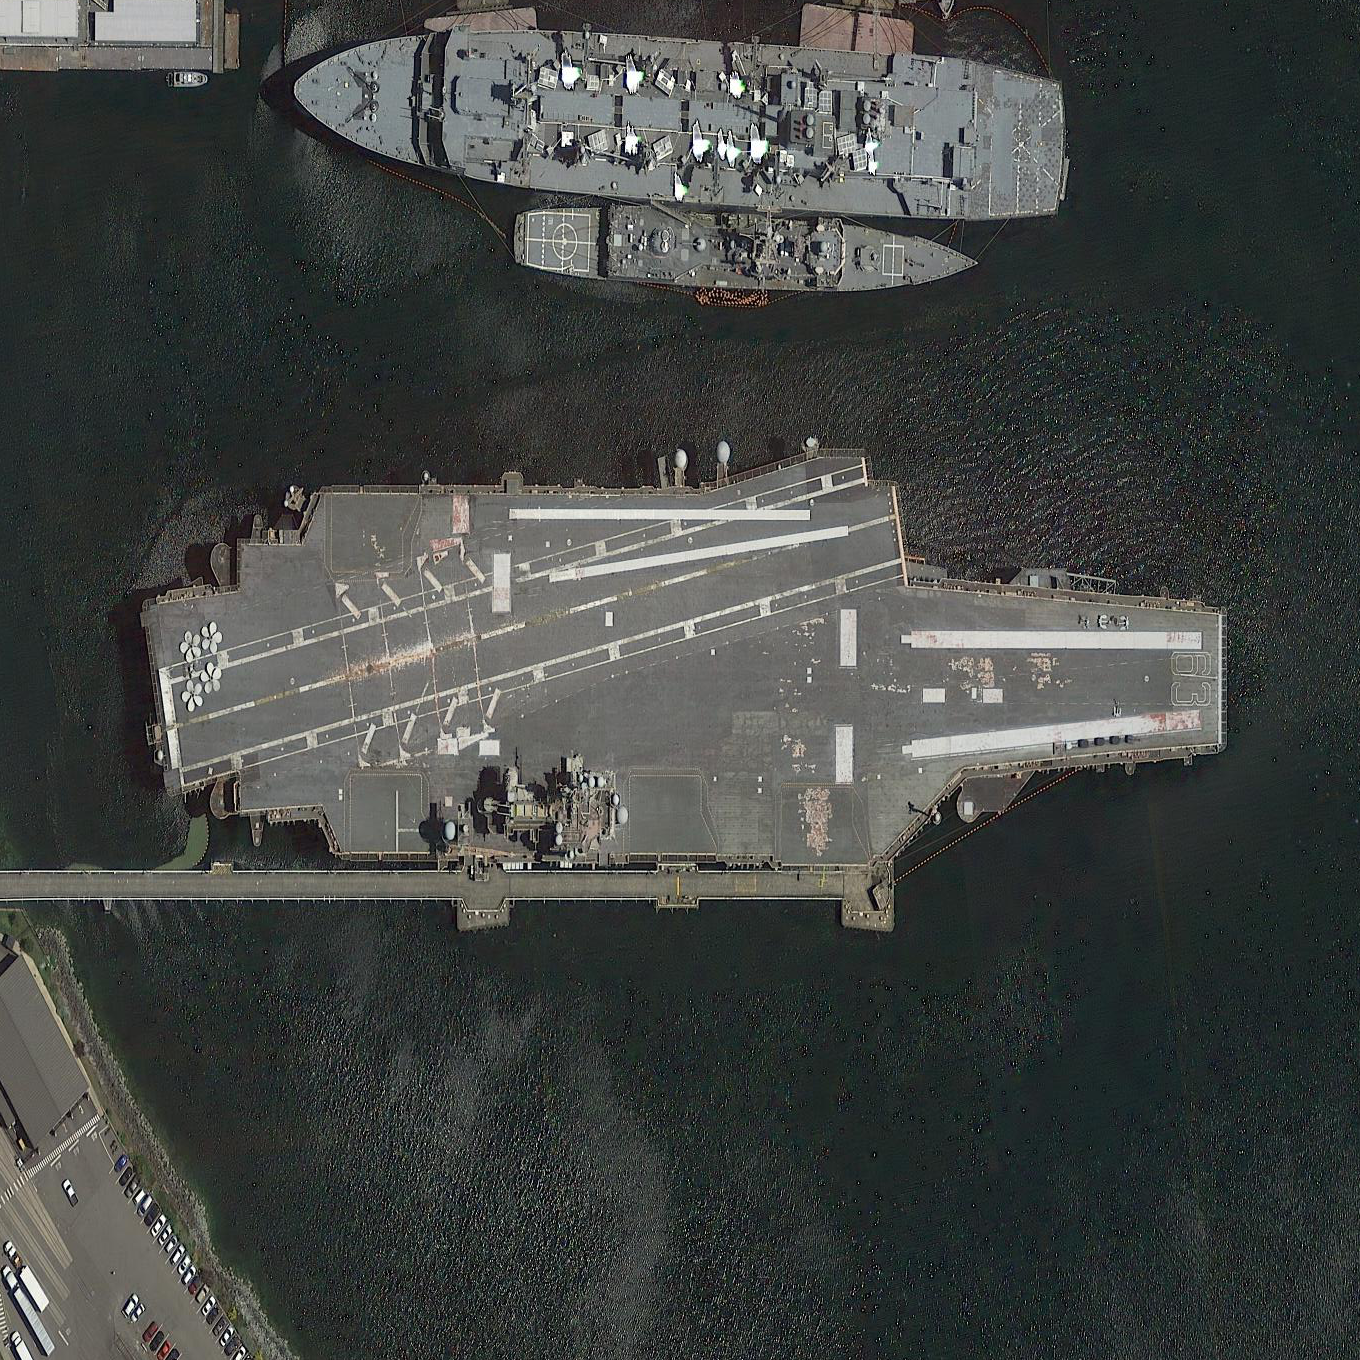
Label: aircraft_carrier